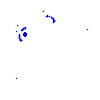
Particle: electron